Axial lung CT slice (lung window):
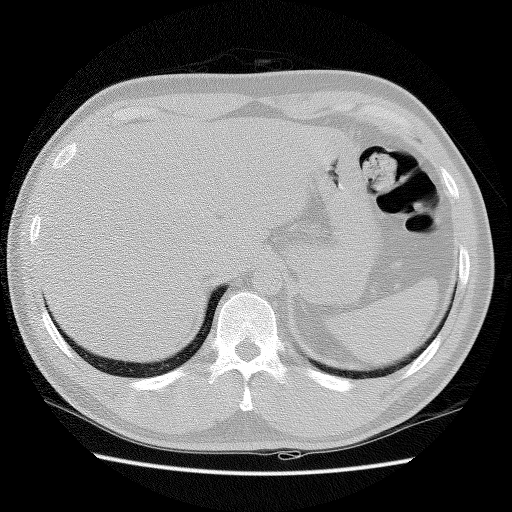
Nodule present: no